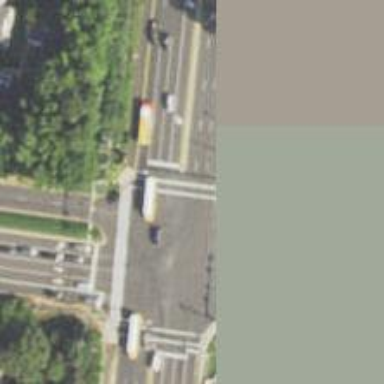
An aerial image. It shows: Zebra crossing on the road.